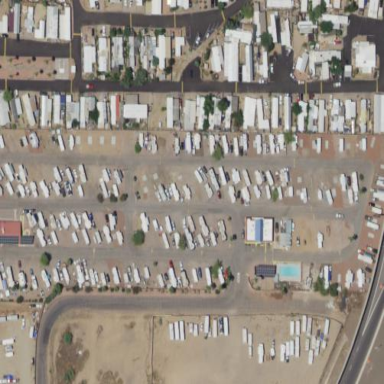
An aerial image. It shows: Residential area known as trailer park.